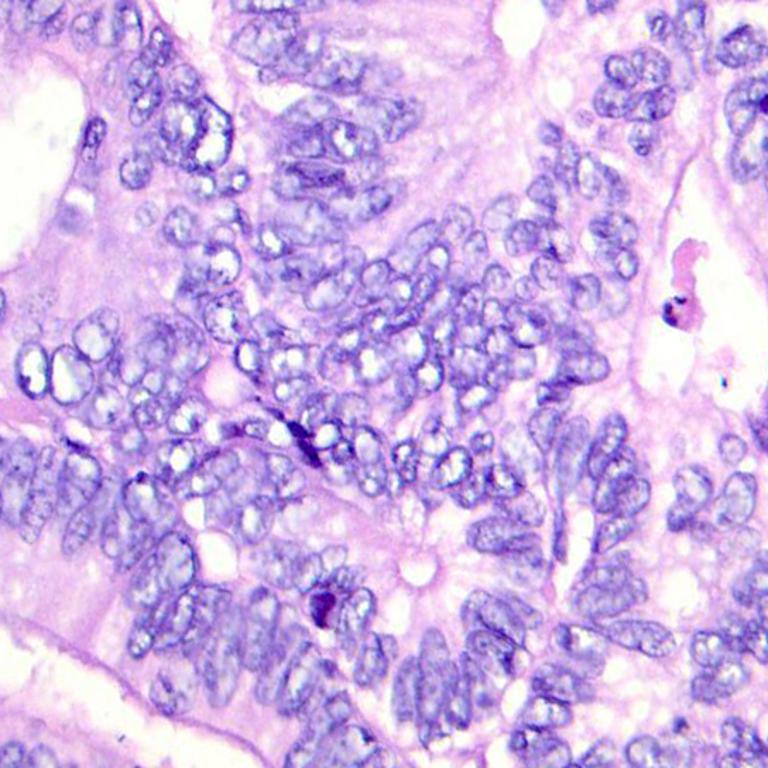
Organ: colon
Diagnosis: adenocarcinomas